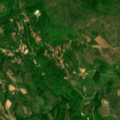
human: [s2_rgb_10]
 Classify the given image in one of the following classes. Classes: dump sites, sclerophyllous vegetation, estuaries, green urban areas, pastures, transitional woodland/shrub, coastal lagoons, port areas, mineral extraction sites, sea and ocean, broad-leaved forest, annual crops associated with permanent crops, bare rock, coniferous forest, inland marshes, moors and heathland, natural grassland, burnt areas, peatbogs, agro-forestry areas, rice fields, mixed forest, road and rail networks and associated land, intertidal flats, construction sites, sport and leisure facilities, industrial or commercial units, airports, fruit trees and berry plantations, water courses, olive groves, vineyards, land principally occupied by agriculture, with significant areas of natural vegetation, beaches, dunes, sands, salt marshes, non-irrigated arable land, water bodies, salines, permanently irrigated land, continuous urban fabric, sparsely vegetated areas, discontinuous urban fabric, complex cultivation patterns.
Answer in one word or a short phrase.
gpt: complex cultivation patterns, land principally occupied by agriculture, with significant areas of natural vegetation, broad-leaved forest